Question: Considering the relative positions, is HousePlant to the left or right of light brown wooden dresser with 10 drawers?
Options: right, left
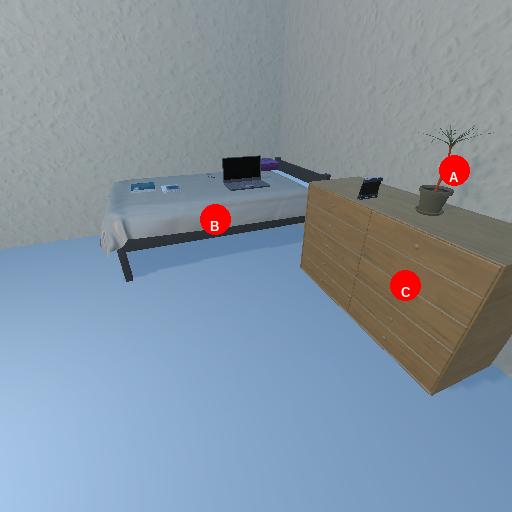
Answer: right